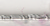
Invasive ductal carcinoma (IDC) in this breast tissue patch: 0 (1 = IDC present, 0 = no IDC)